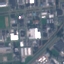
Label: Industrial